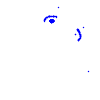
Particle: pion